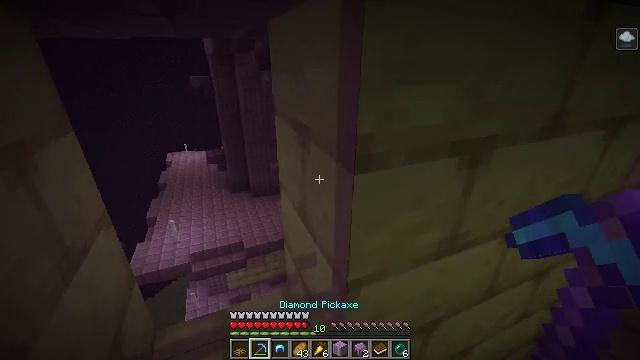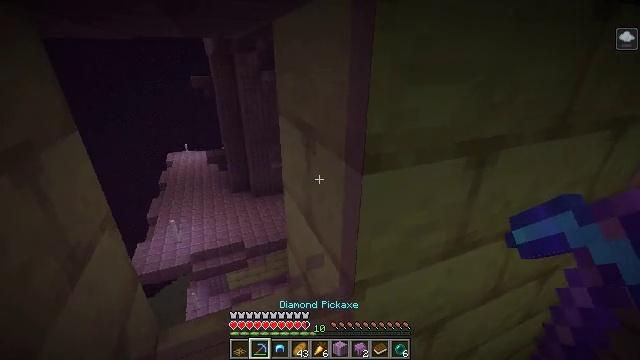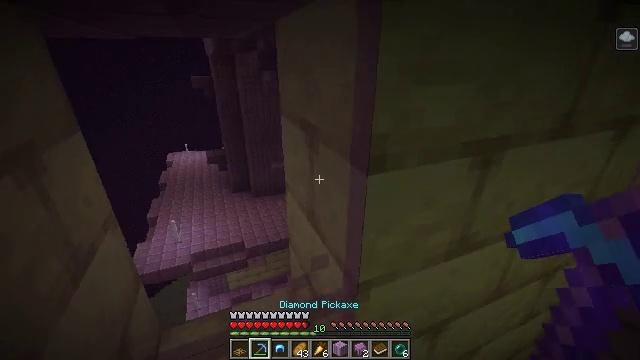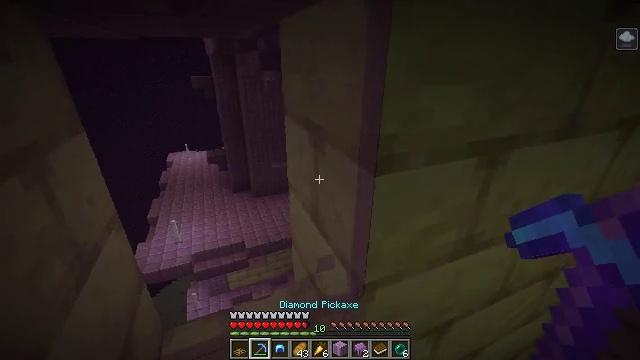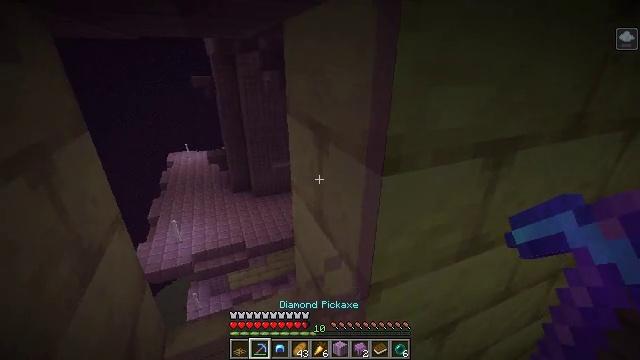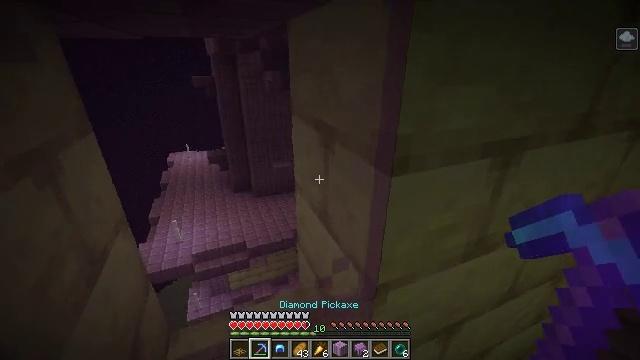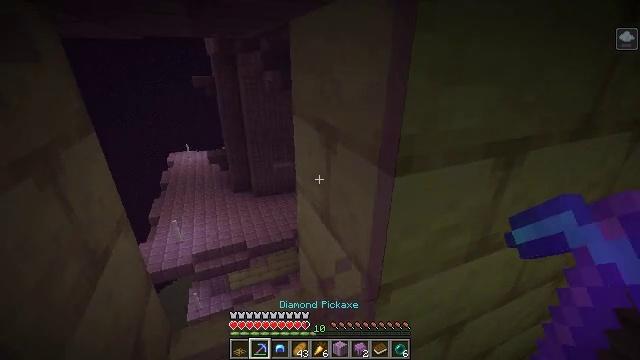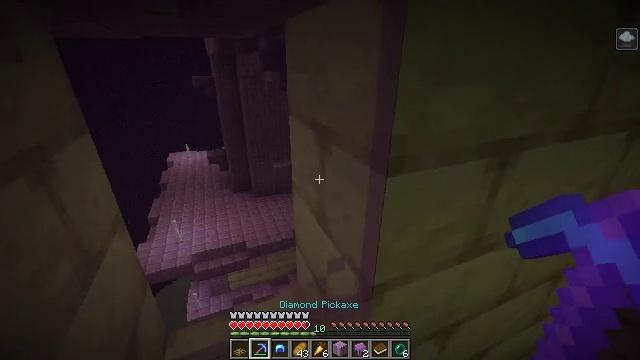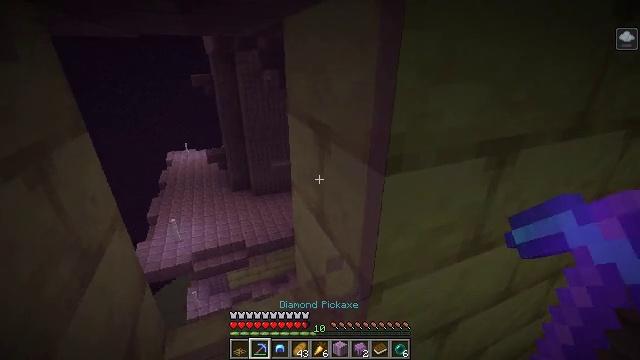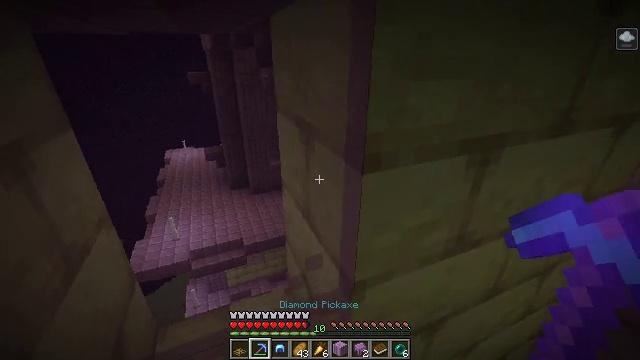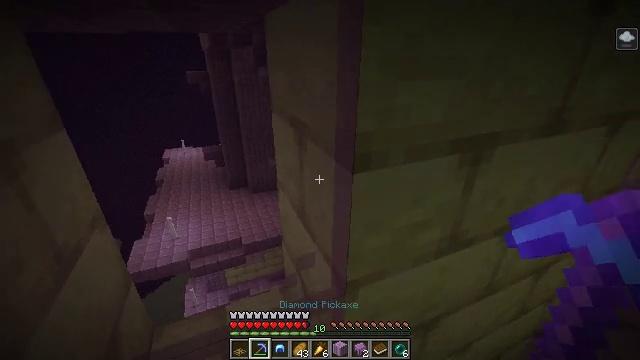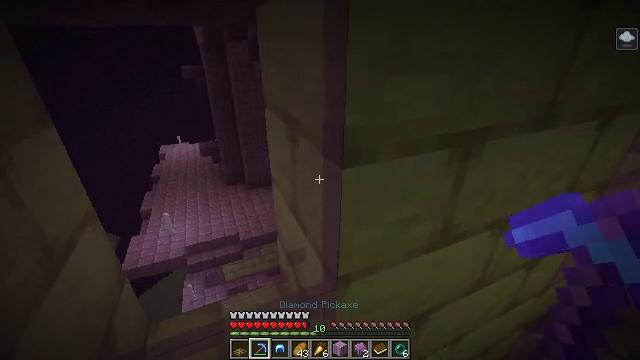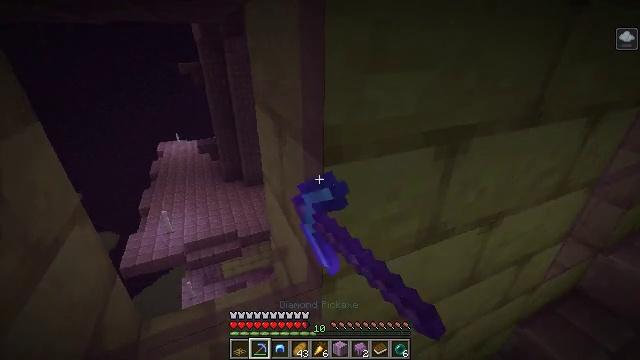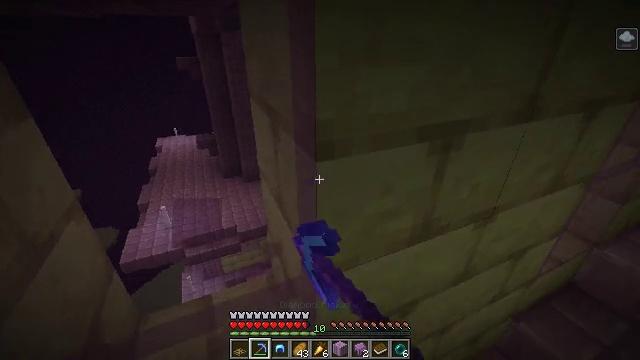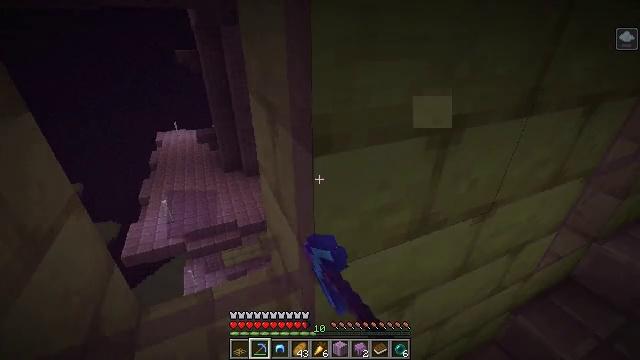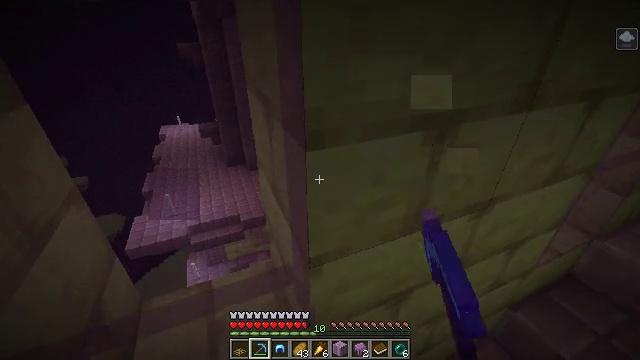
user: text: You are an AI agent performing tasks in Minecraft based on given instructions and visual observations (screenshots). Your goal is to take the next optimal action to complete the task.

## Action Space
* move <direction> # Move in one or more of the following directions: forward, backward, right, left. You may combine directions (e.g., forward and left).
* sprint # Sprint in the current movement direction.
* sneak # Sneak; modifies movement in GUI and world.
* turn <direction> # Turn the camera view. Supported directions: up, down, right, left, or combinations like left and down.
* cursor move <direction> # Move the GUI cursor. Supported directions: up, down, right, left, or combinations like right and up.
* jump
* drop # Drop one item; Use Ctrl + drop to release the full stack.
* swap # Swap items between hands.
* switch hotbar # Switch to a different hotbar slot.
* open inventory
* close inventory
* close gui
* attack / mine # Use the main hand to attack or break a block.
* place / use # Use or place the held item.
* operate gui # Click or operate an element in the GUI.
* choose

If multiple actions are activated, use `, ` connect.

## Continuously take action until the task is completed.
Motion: motion action
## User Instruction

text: Retrieve end stone bricks from the end.
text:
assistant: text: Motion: no_op
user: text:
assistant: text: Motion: no_op
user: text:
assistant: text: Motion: no_op
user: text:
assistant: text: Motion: no_op
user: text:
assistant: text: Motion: no_op
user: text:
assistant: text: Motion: move right
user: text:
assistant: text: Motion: move right
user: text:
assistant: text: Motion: move right
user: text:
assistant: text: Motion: no_op
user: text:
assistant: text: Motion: no_op
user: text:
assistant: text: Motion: turn down, attack / mine
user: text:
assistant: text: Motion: attack / mine
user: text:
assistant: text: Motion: turn down, attack / mine
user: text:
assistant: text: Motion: turn down, attack / mine
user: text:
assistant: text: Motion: turn down, attack / mine
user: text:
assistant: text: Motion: turn down, attack / mine
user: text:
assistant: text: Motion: turn down, attack / mine
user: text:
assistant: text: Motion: turn right and down, attack / mine
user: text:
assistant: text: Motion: turn right and down, attack / mine
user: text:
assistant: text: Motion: turn right and down, attack / mine
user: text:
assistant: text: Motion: turn right, attack / mine
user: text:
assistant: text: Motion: attack / mine
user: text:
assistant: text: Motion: turn down, attack / mine
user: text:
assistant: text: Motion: attack / mine
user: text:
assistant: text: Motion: attack / mine
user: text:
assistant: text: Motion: attack / mine
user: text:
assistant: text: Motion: attack / mine
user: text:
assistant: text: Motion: attack / mine
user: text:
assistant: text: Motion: attack / mine
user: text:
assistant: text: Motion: attack / mine